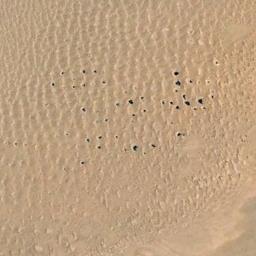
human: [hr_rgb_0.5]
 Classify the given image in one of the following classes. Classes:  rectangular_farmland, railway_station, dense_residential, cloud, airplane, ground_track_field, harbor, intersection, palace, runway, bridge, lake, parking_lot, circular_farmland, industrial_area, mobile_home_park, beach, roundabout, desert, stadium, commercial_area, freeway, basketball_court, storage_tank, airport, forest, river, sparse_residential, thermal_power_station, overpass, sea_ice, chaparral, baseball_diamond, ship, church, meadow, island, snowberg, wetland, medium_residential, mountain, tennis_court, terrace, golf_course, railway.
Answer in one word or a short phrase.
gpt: desert